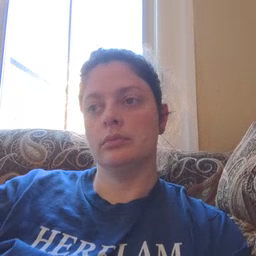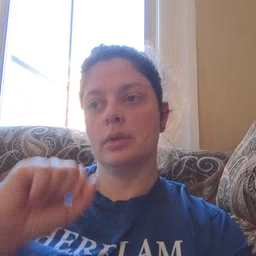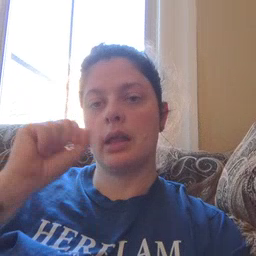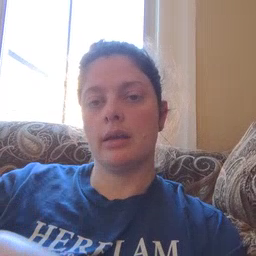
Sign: can